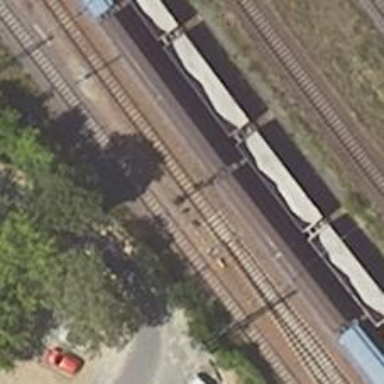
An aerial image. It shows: Railway signal.